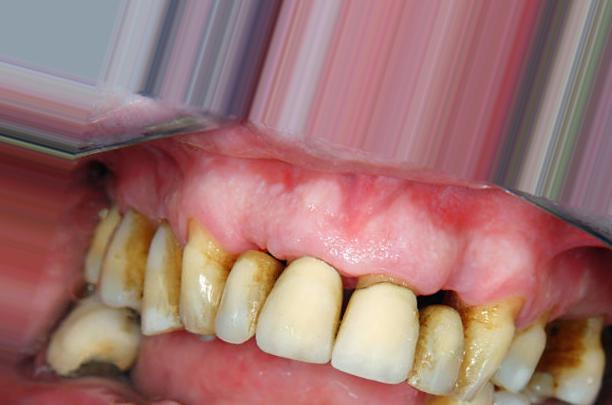
Condition: Tooth Discoloration